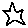
Label: star